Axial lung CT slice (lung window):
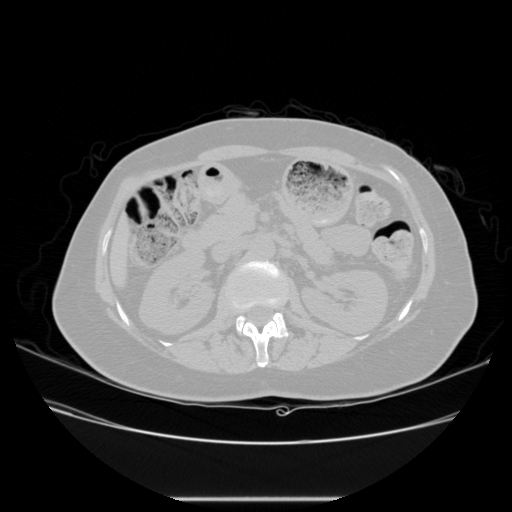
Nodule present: no